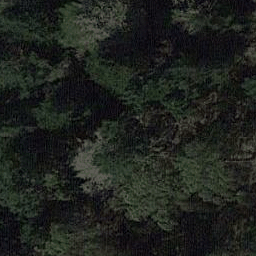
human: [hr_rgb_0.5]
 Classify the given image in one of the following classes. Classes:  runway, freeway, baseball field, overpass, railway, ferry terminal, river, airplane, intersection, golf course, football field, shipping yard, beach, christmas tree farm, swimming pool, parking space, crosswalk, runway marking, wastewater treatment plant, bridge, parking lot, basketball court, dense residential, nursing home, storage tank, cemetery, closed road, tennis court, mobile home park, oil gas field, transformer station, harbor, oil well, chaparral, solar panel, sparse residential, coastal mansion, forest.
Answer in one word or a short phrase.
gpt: forest